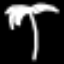
Label: palm tree